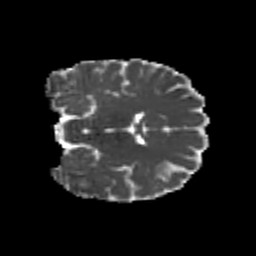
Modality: MD
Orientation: coronal
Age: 20
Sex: female
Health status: healthy
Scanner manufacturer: philips
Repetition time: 7.39 s
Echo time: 0.08599 s